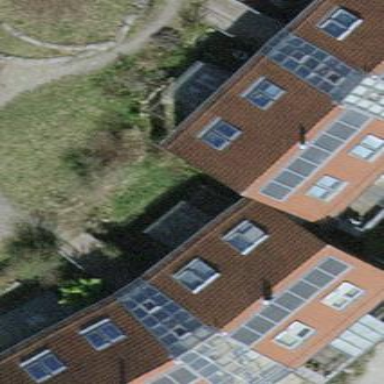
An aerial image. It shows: Gabled roof made of roof tiles across building with apartments.